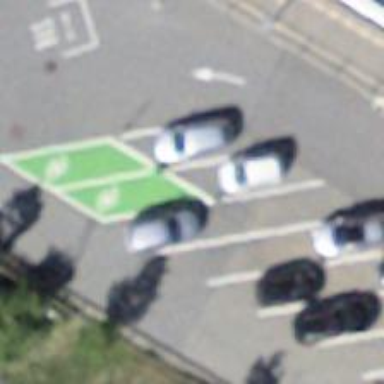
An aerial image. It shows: Car-sharing service available at this location.